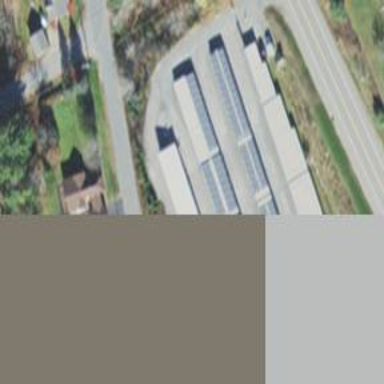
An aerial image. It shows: Storage rental shop.